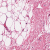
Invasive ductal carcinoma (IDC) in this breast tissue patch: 0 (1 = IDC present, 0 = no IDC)